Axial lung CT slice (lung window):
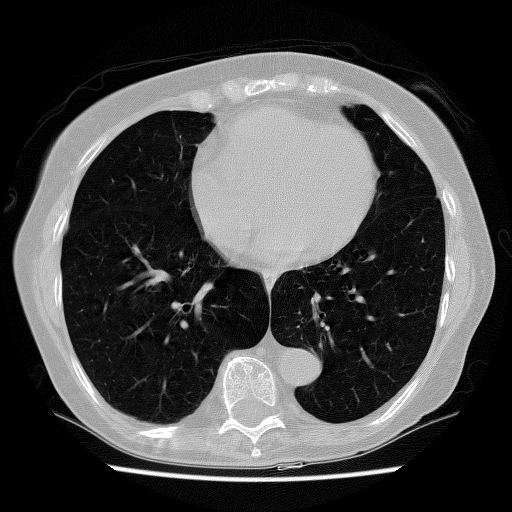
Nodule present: no